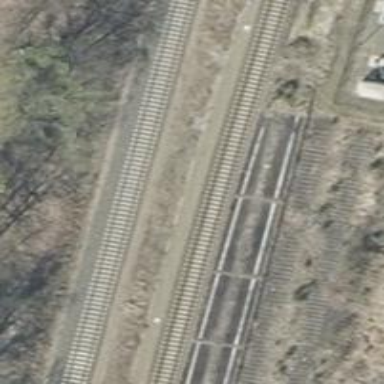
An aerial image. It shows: Railway track.